Brain MRI, modality: ceT1
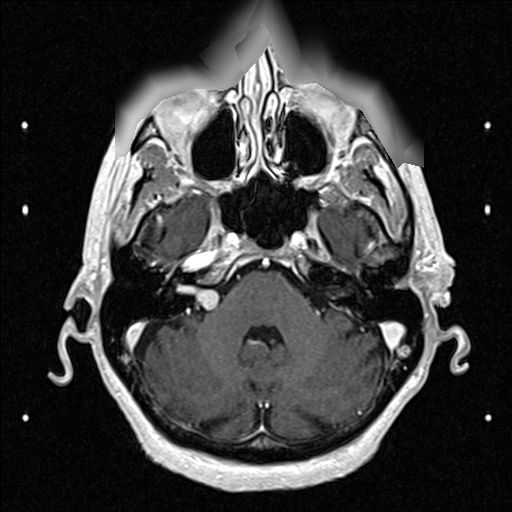